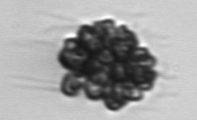
Label: Corymbellus